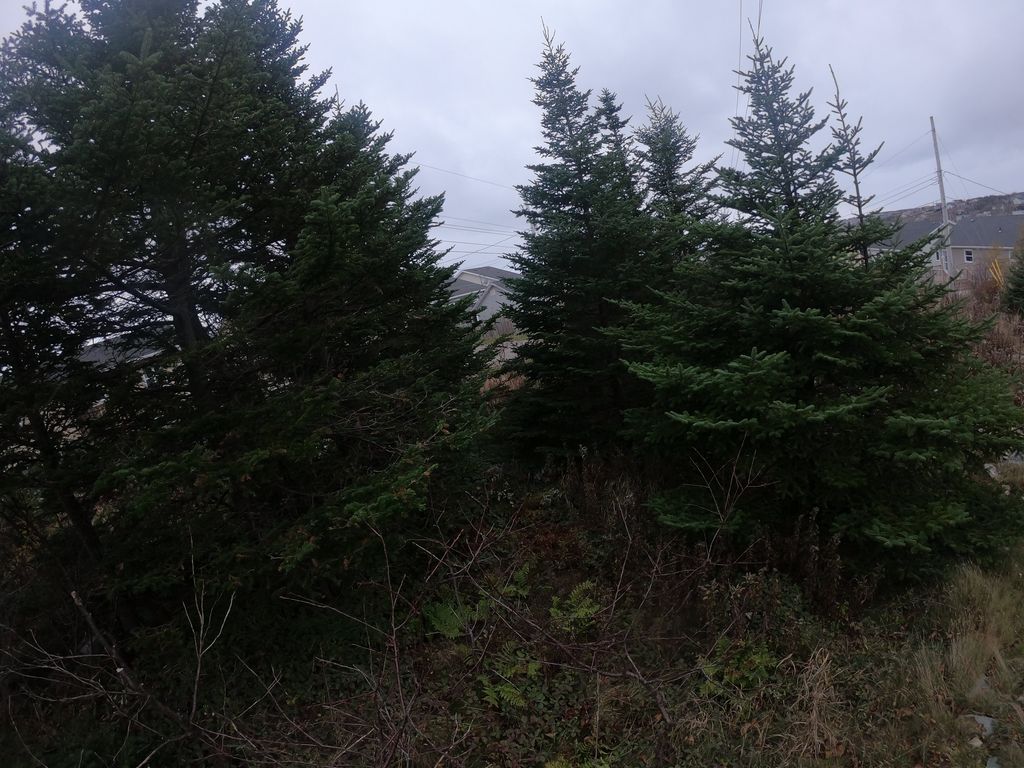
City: st_johns